Question:  I am developing an php aplication and I used datepicker javascript. The problem with this is that if I scroll down it does not appear in the right position. It gets really bad if the page gets too long, the date picker is not even visible.
I am using IExplorer, it might be outdated. It is not a solution to update the browser, cause this needs to run on 200+ PCs
'''
<script type="text/javascript" language="javascript">
$(function(){ $("#udate").datepicker({ dateFormat:'yy-mm-dd'}); });
</script>
<input type="text" id="udate" name="udate">
'''
Code as requested by comment
'''
<style type="text/css">
html {
overflow-y: scroll;
}
body {
size:8;
}
</style>
<!DOCTYPE html PUBLIC "-//W3C//DTD XHTML 1.0 Transitional//EN" "http://www.w3.org/TR/xhtml1/DTD/xhtml1-transitional.dtd">
<html xmlns="http://www.w3.org/1999/xhtml">
<head>
'''
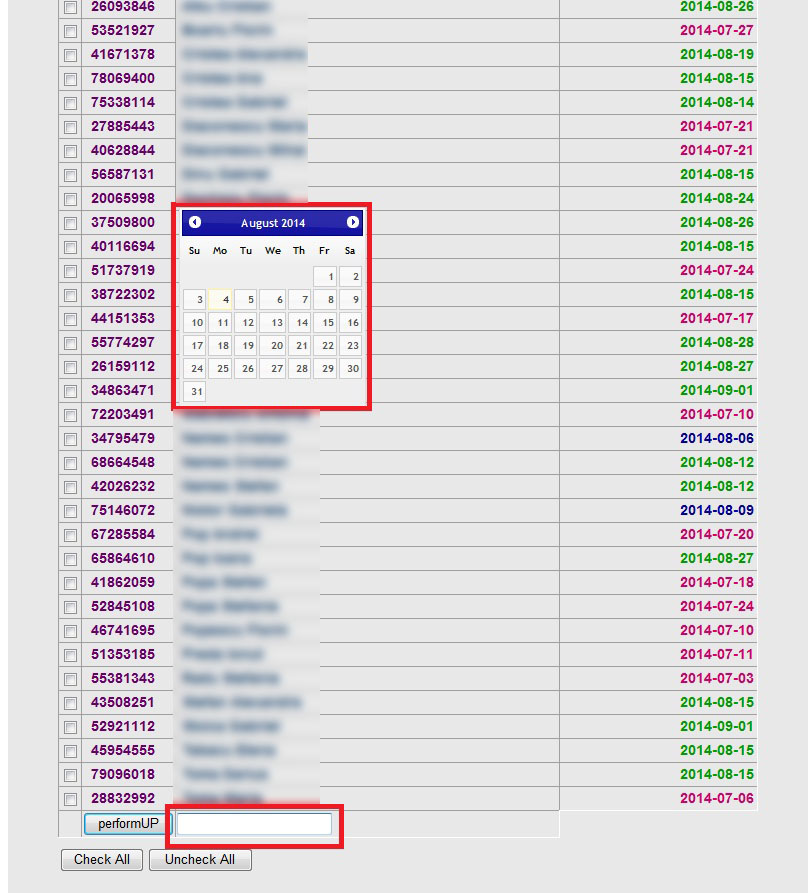
Answer: Try this work around to adjust position of datepicker after it opens (please adjust position as per your requirement)
'''
<script type="text/javascript" language="javascript">
$(function(){
$("#udate").datepicker({ dateFormat:'yy-mm-dd'});
// bind click event and adjust datepicker position.
$(".hasDatepicker").click(function(e){
$("#ui-datepicker-div").css({'top':e.pageY+20,'left':e.pageX-250});
});
});
</script>
<input type="text" id="udate" name="udate">
'''